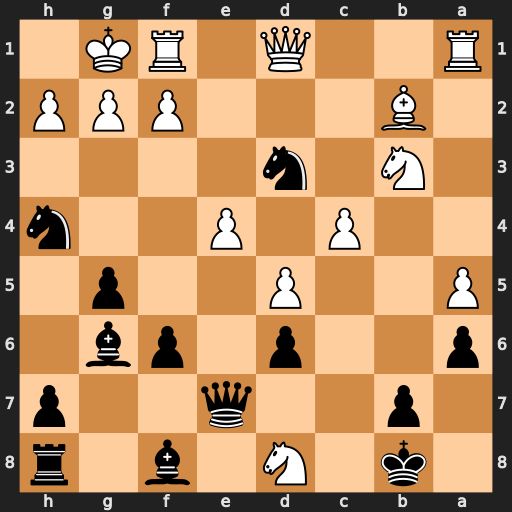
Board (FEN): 1k1N1b1r/1p2q2p/p2p1pb1/P2P2p1/2P1P2n/1N1n4/1B3PPP/R2Q1RK1
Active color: b
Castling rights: -
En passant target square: -
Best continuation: Qxe4 f3 Qe3+